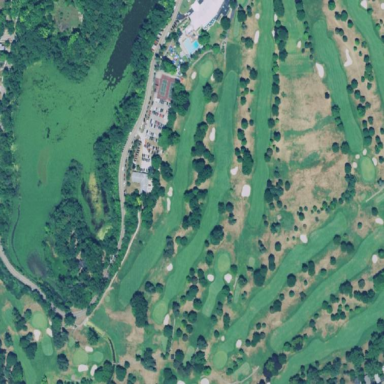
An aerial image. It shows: Golf course.